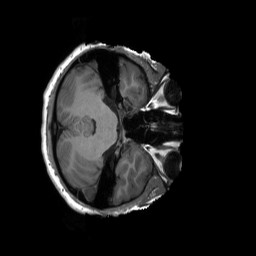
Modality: T1w
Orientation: axial
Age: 25
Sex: female
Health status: healthy
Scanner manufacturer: siemens
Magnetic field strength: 3 T
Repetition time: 2.3 s
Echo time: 0.00229 s